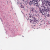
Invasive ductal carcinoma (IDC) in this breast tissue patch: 1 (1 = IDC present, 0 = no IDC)